This is a demodulated (Hilbert-envelope) spectrum computed from a bearing vibration snapshot; the dashed markers indicate where each bearing fault type would appear (BPFO, BPFI, BSF, FTF). Classify the bearing condition as one of: normal, inner_race, outer_race, ball.
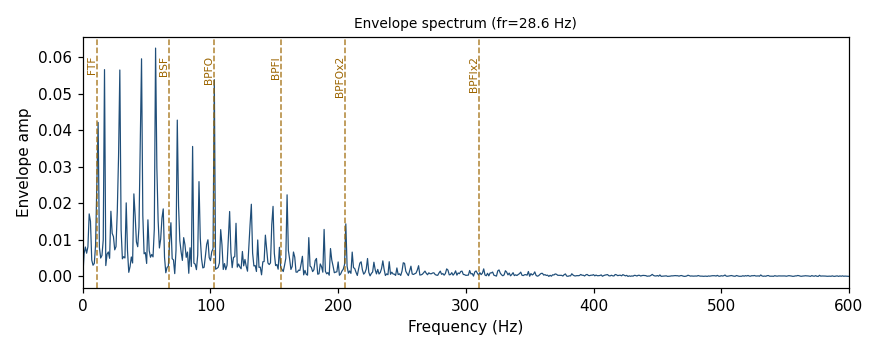
Answer: outer_race